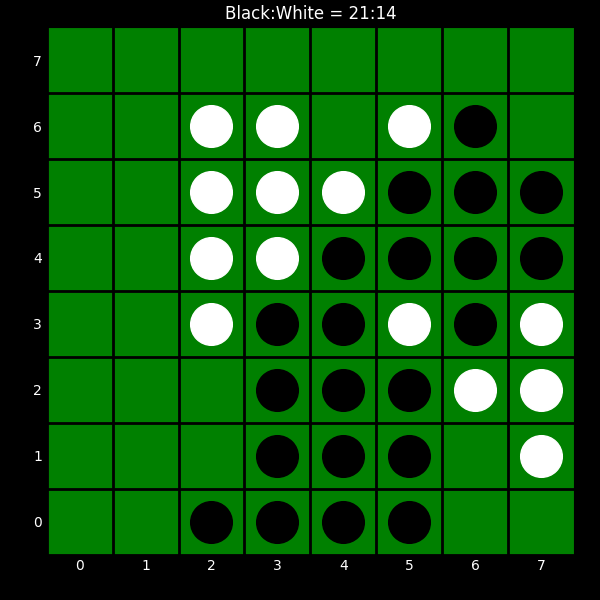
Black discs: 21
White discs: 14